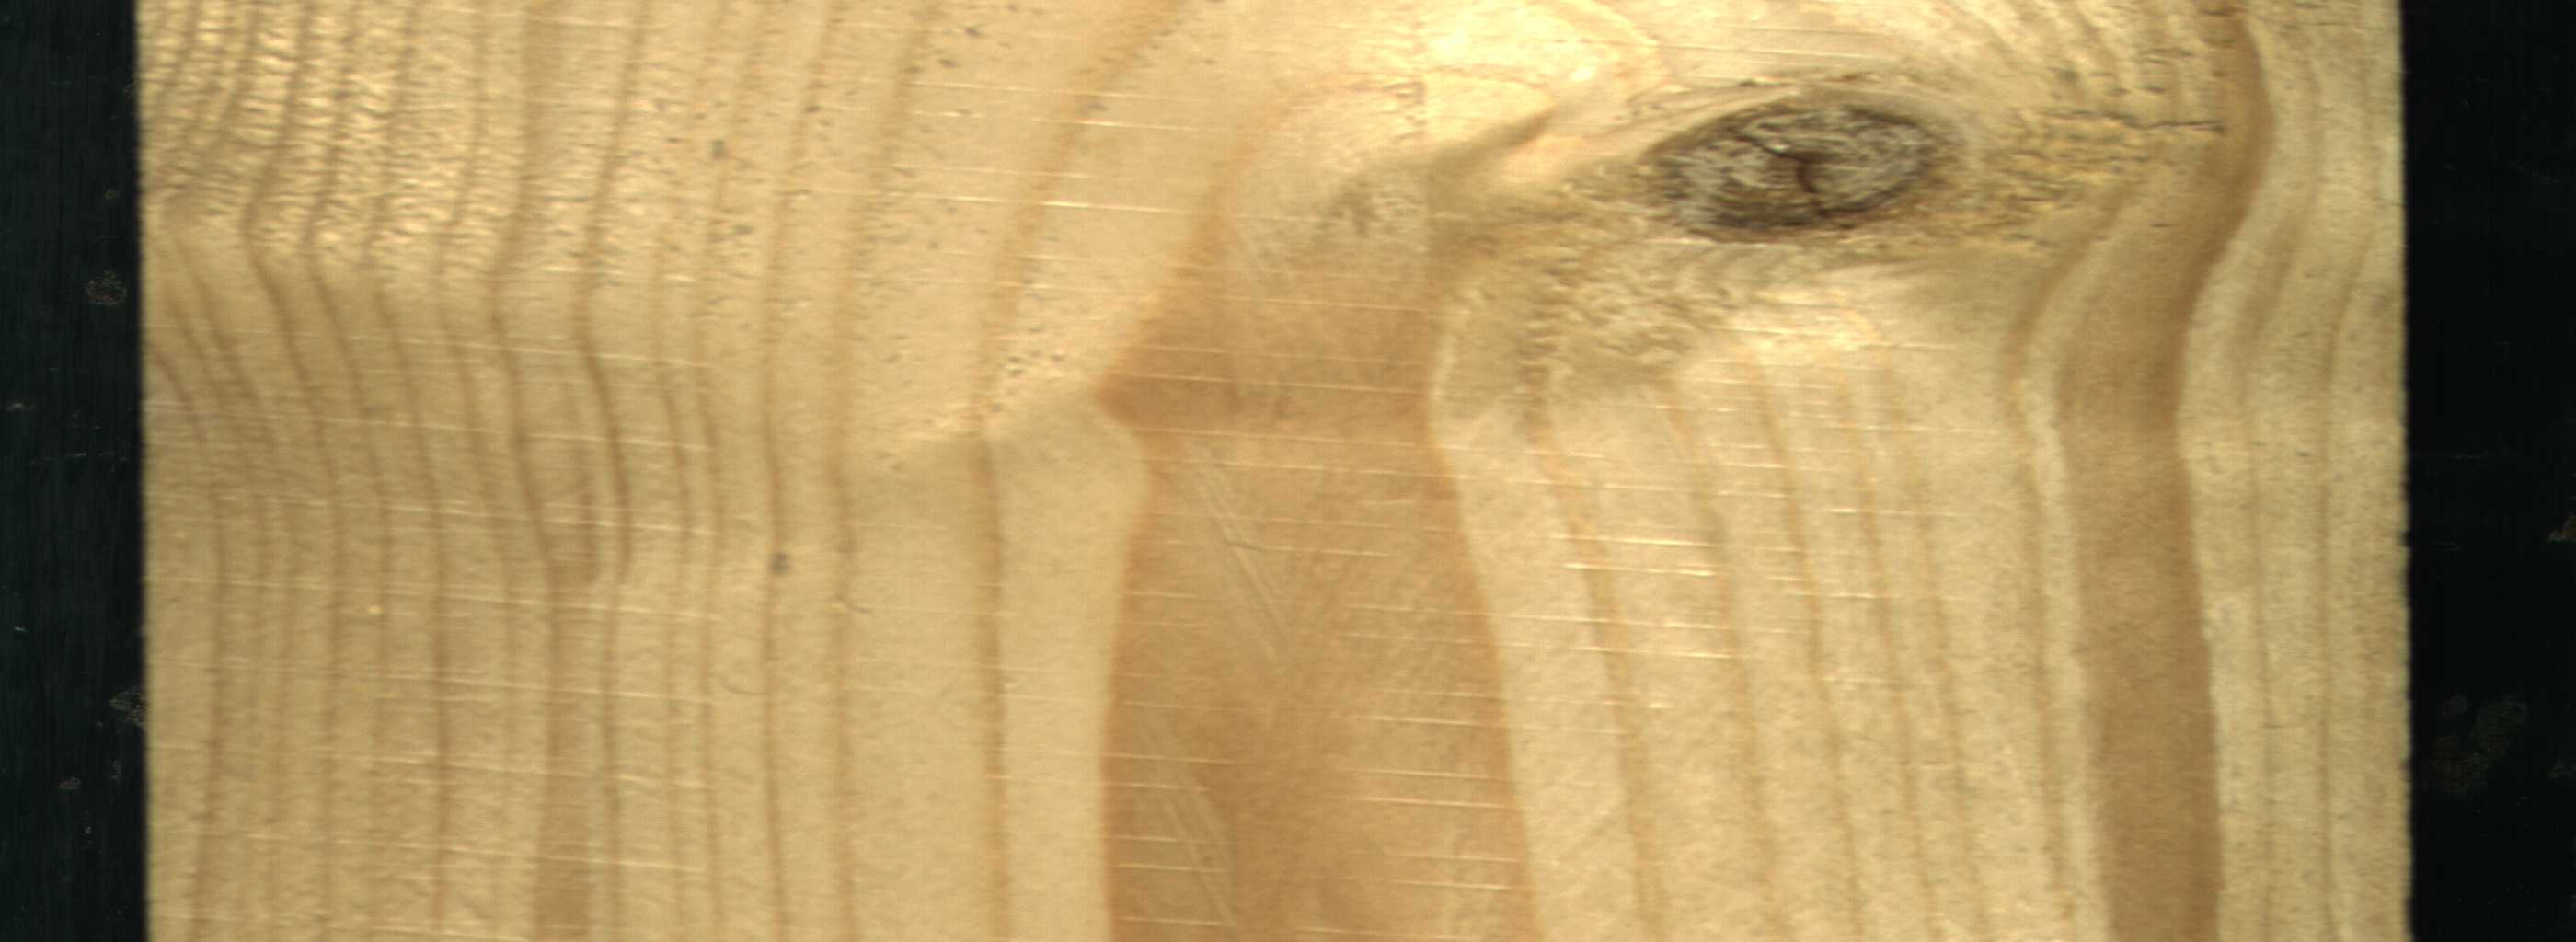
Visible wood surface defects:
Quartzity
knot_with_crack